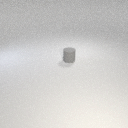
small gray rubber cylinder